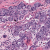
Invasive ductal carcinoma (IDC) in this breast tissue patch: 0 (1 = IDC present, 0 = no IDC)